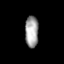
Tissue: prostate
Cell type: T cells
Senescence score: 0.3378
Nuclear area (px): 410
Mean DAPI intensity: 162.698